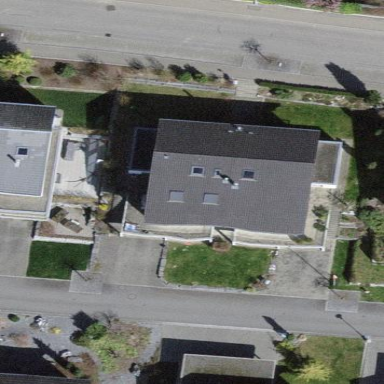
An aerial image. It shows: Simple and straightforward house.